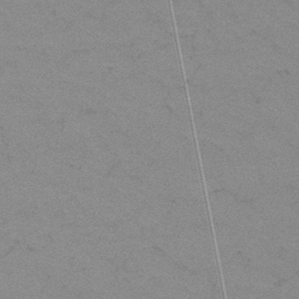
Label: frost